Question: So I have this situation:
I have an Activity in which I add 'Fragment's dynamically and the result looks like this:

'TextView' inside of a 'Fragment'
Images 'Fragment'
'ImageView''s inside of a 'Fragment'
Here is the code for adding the fragments:
'''
fragmentManager = getSupportFragmentManager();
FragmentTransaction newfragmentTransaction;
for (Comment tempComment : taskCommentList)
{
Bundle commentBundle = new Bundle();
CommentFragment commentFragment = new CommentFragment();
commentString = tempComment.getText();
if (tempComment.isPictureFirst())
{
if (tempComment.getPictureFilesList().size() > 0)
{
picturesFragment = new PicturesFragment();
Bundle picturesBundle = new Bundle();
ArrayList<String> picturesStringPathsList = new ArrayList<String>();
for (File tempFile : tempComment.getPictureFilesList())
{
picturesStringPathsList.add(tempFile.getAbsolutePath());
}
picturesBundle.putStringArrayList(PICTURES_PATHS, picturesStringPathsList);
picturesFragment.setArguments(picturesBundle);
newfragmentTransaction = fragmentManager.beginTransaction();
newfragmentTransaction.add(R.id.containerForFragments, picturesFragment).commit();
}
if (commentString != "")
{
commentBundle.putString("comment", commentString);
commentBundle.putString("user", tempComment.getUser());
commentBundle.putString("at", tempComment.getTime()+", "+tempComment.getDate());
commentFragment.setArguments(commentBundle);
newfragmentTransaction = fragmentManager.beginTransaction();
newfragmentTransaction
.add(R.id.containerForFragments, commentFragment, "comment"+ String.valueOf(taskCommentList.indexOf(tempComment)))
.commit();
}
}
else
{
if (commentString != "")
{
commentBundle.putString("comment", commentString);
commentBundle.putString("user", tempComment.getUser());
commentBundle.putString("at", tempComment.getTime()+", "+tempComment.getDate());
commentFragment.setArguments(commentBundle);
newfragmentTransaction = fragmentManager.beginTransaction();
newfragmentTransaction
.add(R.id.containerForFragments, commentFragment, "comment"+ String.valueOf(taskCommentList.indexOf(tempComment)))
.commit();
}
if (tempComment.getPictureFilesList().size() > 0)
{
picturesFragment = new PicturesFragment();
Bundle picturesBundle = new Bundle();
ArrayList<String> picturesStringPathsList = new ArrayList<String>();
for (File tempFile : tempComment.getPictureFilesList())
{
picturesStringPathsList.add(tempFile.getAbsolutePath());
}
picturesBundle.putStringArrayList(PICTURES_PATHS, picturesStringPathsList);
picturesFragment.setArguments(picturesBundle);
newfragmentTransaction = fragmentManager.beginTransaction();
newfragmentTransaction.add(R.id.containerForFragments, picturesFragment).commit();
}
}
}
'''
Now I need to add an edit and delete options for each one of those Fragments.
Until now I was making transactions and "throwing" my fragments inside of my 'Activity' main view.
Now I have to get hold of each and every one of fragment instances I have created (Maybe create an array of them?), or is there another way? Maybe using the Fragment Manager?
Following the preposition here I did the following:
I have defined a 'getFragmentTag' and 'setFragmentTag' in my used fragments.
So when I add the fragment via 'FragmentManager' I do this:
'''
String tempTag = commentTagString+currentCommentFragmentTagNumber;
currentCommentFragmentTagNumber++;
commentFragment.setFragmentTag(tempTag);
newfragmentTransaction = fragmentManager.beginTransaction();
newfragmentTransaction.add(R.id.containerForFragments, commentFragment, tempTag).commit();
'''
in each fragment I have 'ImageView's for editing and deleting the fragment:
'''
<ImageView
android:id="@+id/iEdit"
android:layout_width="wrap_content"
android:layout_height="wrap_content"
android:layout_marginTop="14dp"
android:layout_marginRight="4dp"
android:clickable="true"
android:onClick="pictureFragmentEditOnClick"
android:src="@drawable/add_comment_button"
android:contentDescription="@drawable/add_comment_button" />
<ImageView
android:id="@+id/iRemove"
android:layout_width="wrap_content"
android:layout_height="wrap_content"
android:layout_marginTop="14dp"
android:layout_marginRight="4dp"
android:clickable="true"
android:onClick="pictureFragmentRemoveOnClick"
android:src="@drawable/add_comment_button"
android:contentDescription="@drawable/add_comment_button" />
'''
So in My main 'FramgnetActivity' I do this to get the fragment tag:
'''
PicturesFragment tempFragment = (PicturesFragment)v.getParent().getParent();
String tempTag = tempFragment.getFragmentTag();
Log.d(TAG, "The Fragments tag is: "+ tempTag);
'''
but for some reason I receive a casting error:
'''
Caused by: java.lang.ClassCastException: android.support.v4.app.NoSaveStateFrameLayout cannot be cast to com.emildesign.sgtaskmanager.fragments.CommentFragment
'''
how do I get this tag I associated to the fragment?
another question is if I delete one of the middle fragment would the empty space that created be removed and the bottom fragments will "slide" up to cover it?
Any Help would be appreciated.
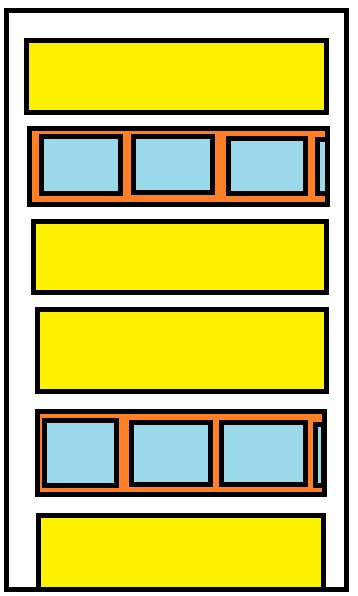
Answer: To get the instance of the fragment that the 'ImageView' was clicked in I did the following:
in the Fragment I set two 'onClickListeners' for both of the images like this:
'''
iEdit = (ImageView)rootView.findViewById(R.id.iEdit);
iEdit.setOnClickListener(new View.OnClickListener()
{
@Override
public void onClick(View v)
{
Log.d(TAG, "pressed edit button");
((PicturesAndCommentsActivity) getActivity()).commentFragmentEditOnClick(fragmentTag);
}
});
iRemove = (ImageView)rootView.findViewById(R.id.iRemove);
iRemove.setOnClickListener(new View.OnClickListener() {
@Override
public void onClick(View v)
{
Log.d(TAG, "pressed remove button");
((PicturesAndCommentsActivity) getActivity()).commentFragmentRemoveOnClick(fragmentTag);
}
});
'''
and in the fragment activity I defined those two methods like this:
'''
public void commentFragmentRemoveOnClick (String tag)
{
FragmentTransaction fragmentTransaction = fragmentManager.beginTransaction();
fragmentTransaction.remove(fragmentManager.findFragmentByTag(tag)).commit();
}
'''
for removing the fragment, and Now I'm working on editing the fragment.